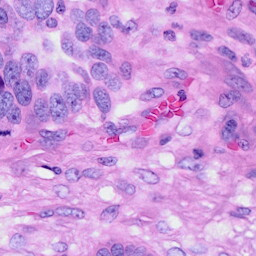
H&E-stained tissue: Ovarian